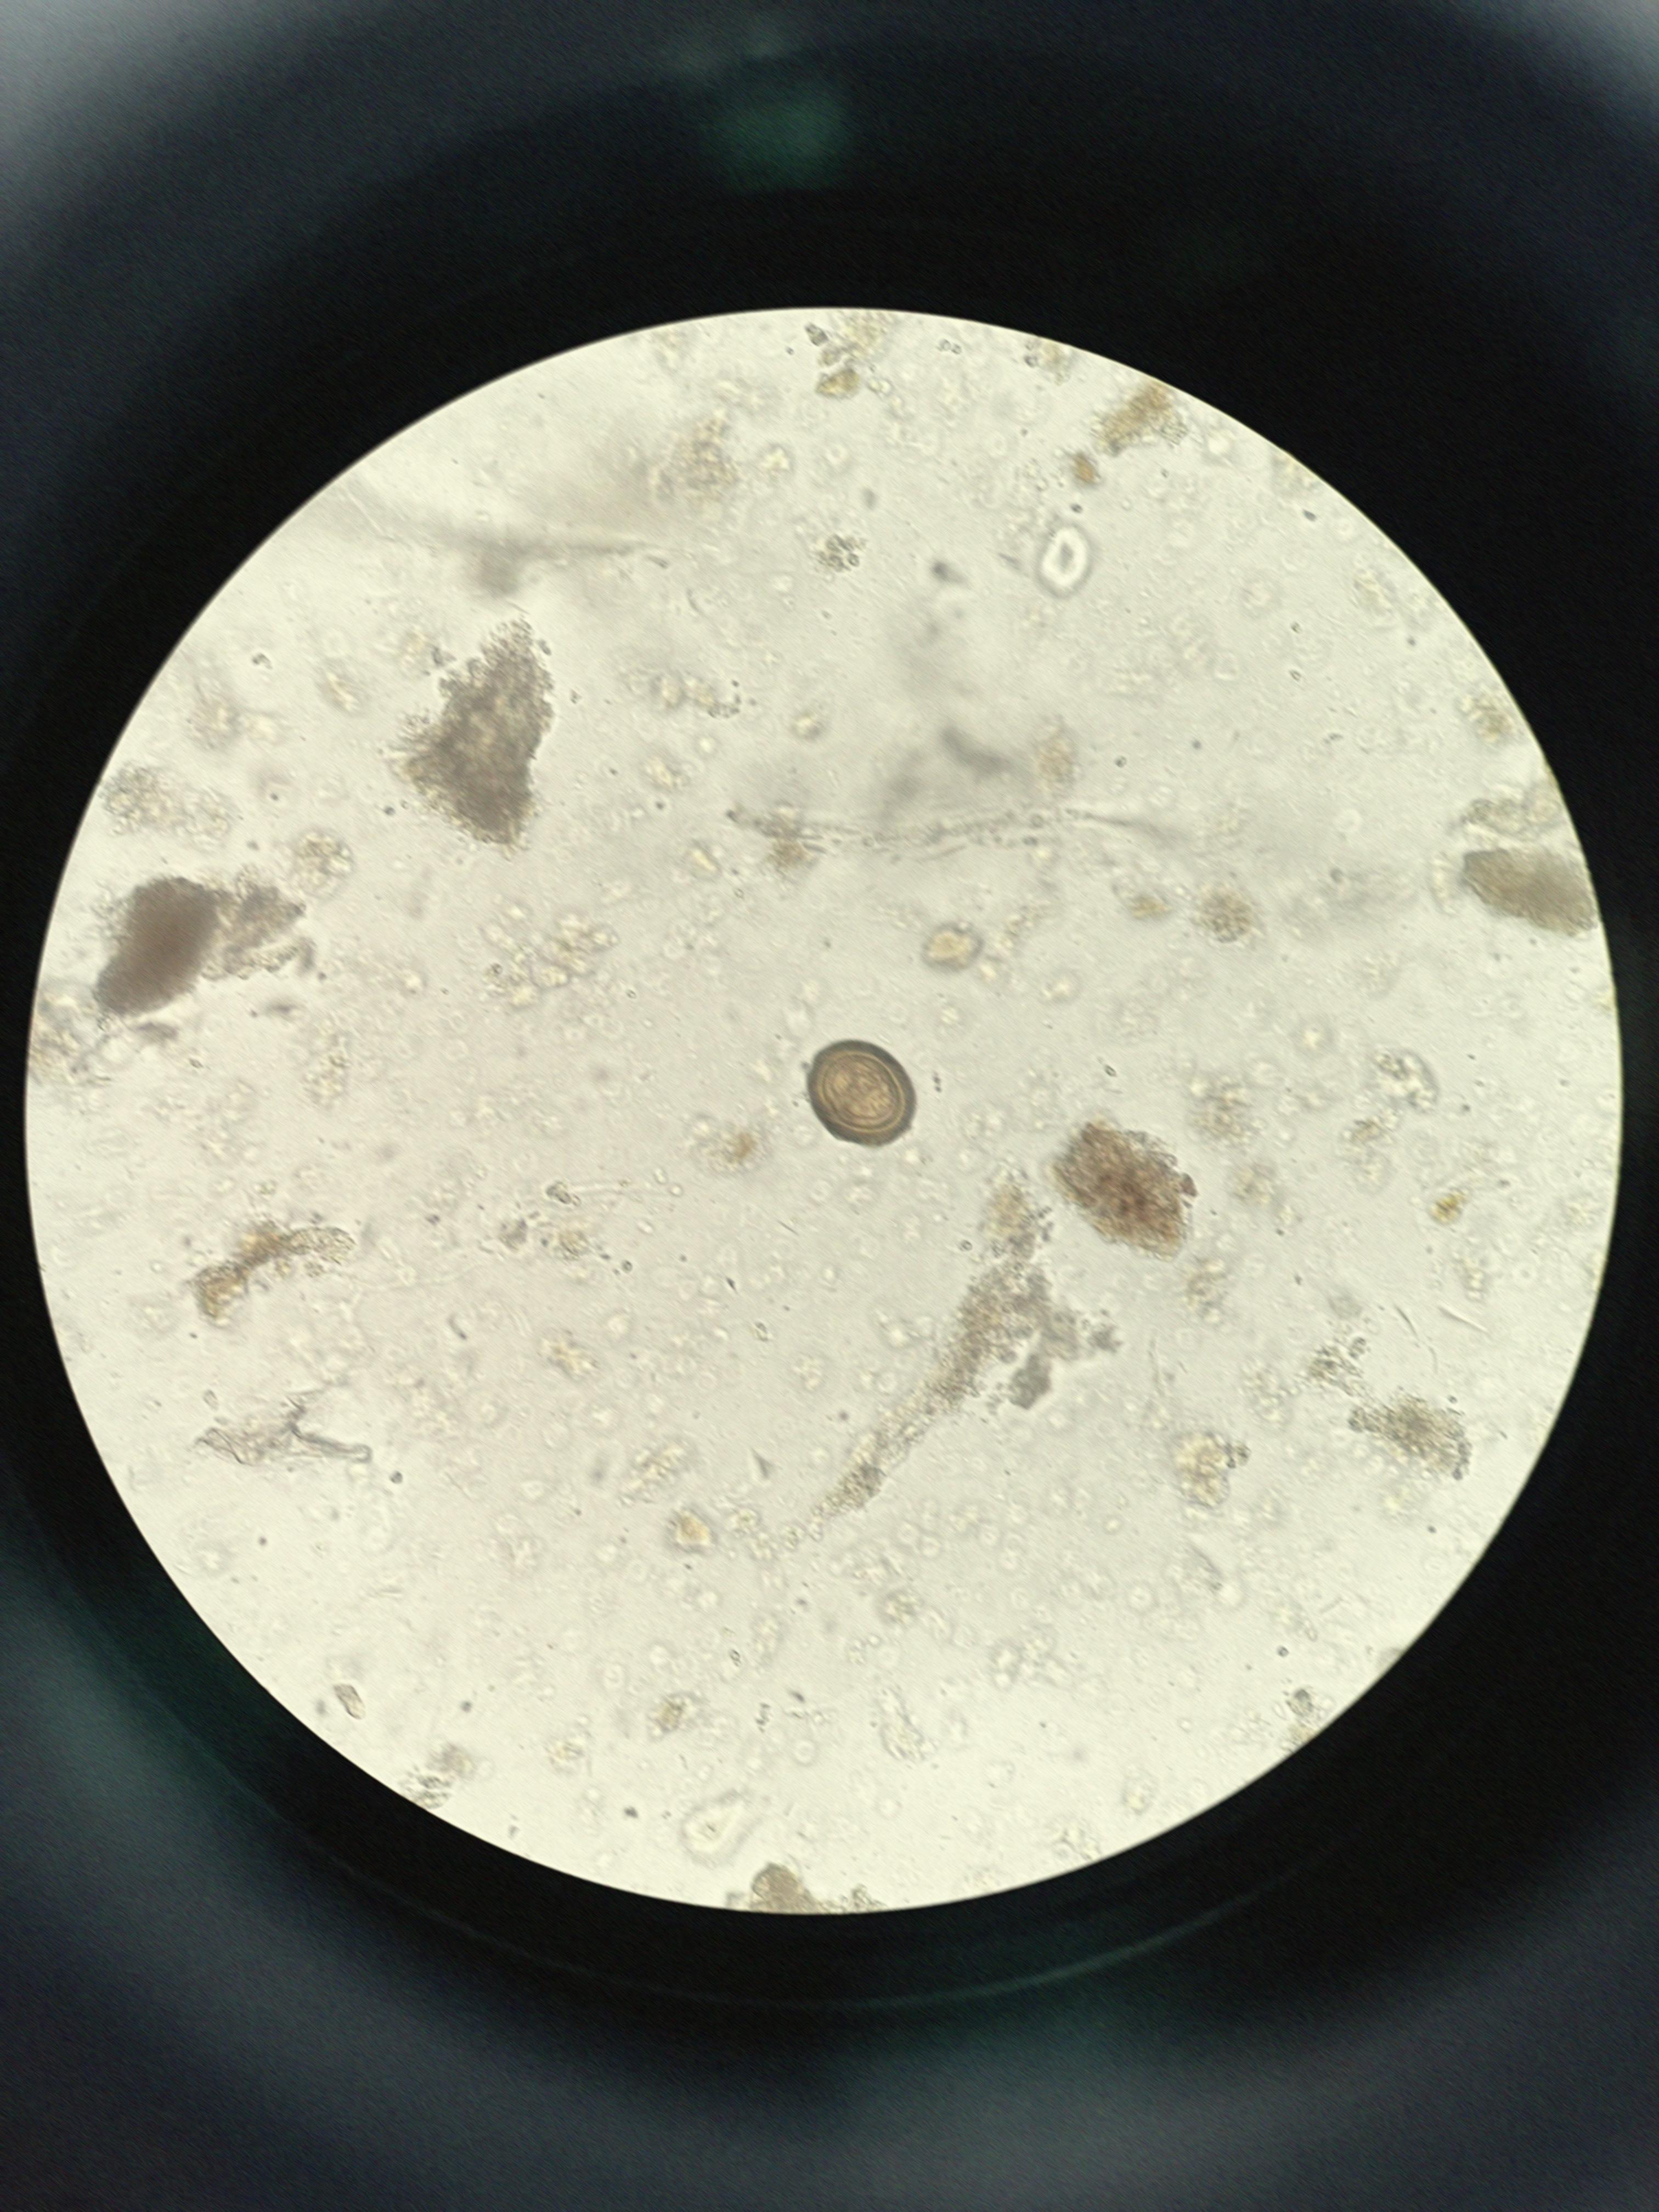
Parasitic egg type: Taenia spp. egg